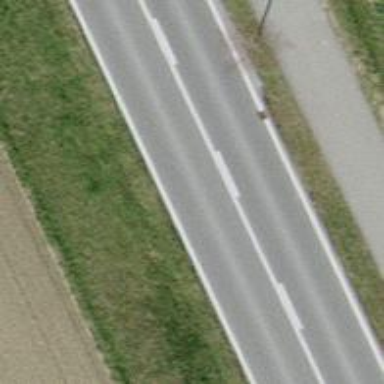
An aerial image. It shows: Primary road with asphalt surface.